Question:
This is a color bar which a draw on a HTML5 Canvas. Each color bar represnets a time stamp like 00:30 or 05:45 etc.
These color bars are basically the rectangles that i draw over the canvas.
I want to register a click event for each of the rectangle so that i can show the timestamp and update other stuff on the page. Can anybody help here, how to register click event for each of the rectangle? Do i need to use some other elements like section or more canvases?
BTW, i am using EmberJS, so updating data isn't an issue.
Here is a JSfiddle from a different stackoverflow question.
'http://jsfiddle.net/DV9Bw/'
'''
draw: function(index, score){
var canvas = this.get('element')
var ctx = canvas.getContext('2d');
ctx.fillStyle=this.get('colorCodes')[Math.round(score)];
ctx.fillRect(index*3,0,3,150);
this.drawLastAmbiant()
'''
Just see that, it returning us the value of color but i want to show some other data as well.
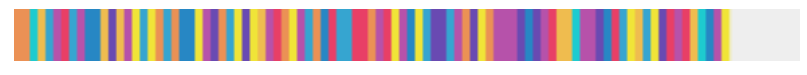
Answer: This is maybe not a to your use case, but after messing around a bit with the example <URL>.
> BTW, i am using EmberJS, so updating data isn't an issue.
I've first the example to reflect the use of ember.
The tricky part I guess is on how do you the data contained in your ember 'model' record with the clicked bar in your canvas, because the clicked element does not have a relation to your model neither the data.
A possible workaround could be to calculate the bar's index with the current mouse coordinates when a bar is clicked, and lookup the related data by the calculated index with 'objectAt(index)'.
Please have a look at the provided <URL> for a possible workaround , it might be a somewhat naive approach which can be further improved, but as a starting point it seams to work so far.
Hope it helps.